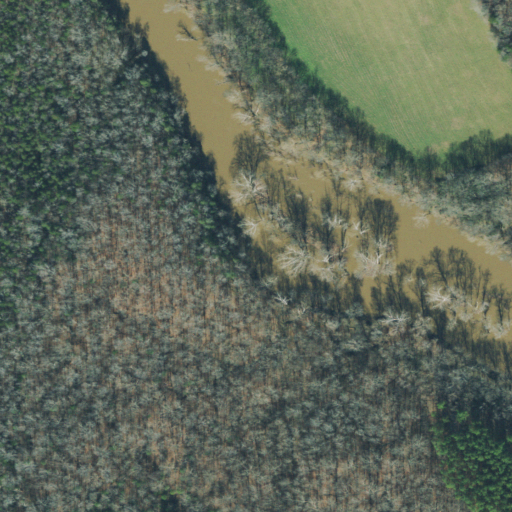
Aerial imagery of island in Tennessee named Cundiff Ford Island containing deciduous forest, mixed forest, pasture, woody wetlands, herbaceous wetlands, evergreen forest, open water, and grassland